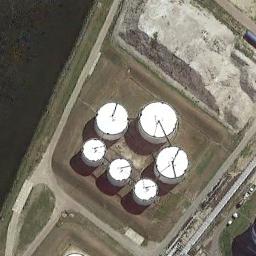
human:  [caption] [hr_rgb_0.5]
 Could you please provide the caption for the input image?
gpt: There are many different sized storage tanks in the factory, And there is a river outside the factory .

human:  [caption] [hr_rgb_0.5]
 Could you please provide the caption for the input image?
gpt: Here are two white storage tanks of the same size .

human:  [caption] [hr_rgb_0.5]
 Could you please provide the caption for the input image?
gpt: There are six storage tanks on the bare land next to the water .

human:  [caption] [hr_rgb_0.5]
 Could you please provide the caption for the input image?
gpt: There are several roads of different lengths beside the storage tanks .

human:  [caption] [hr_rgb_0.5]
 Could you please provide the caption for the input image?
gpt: There are six white storage tanks of different sizes .